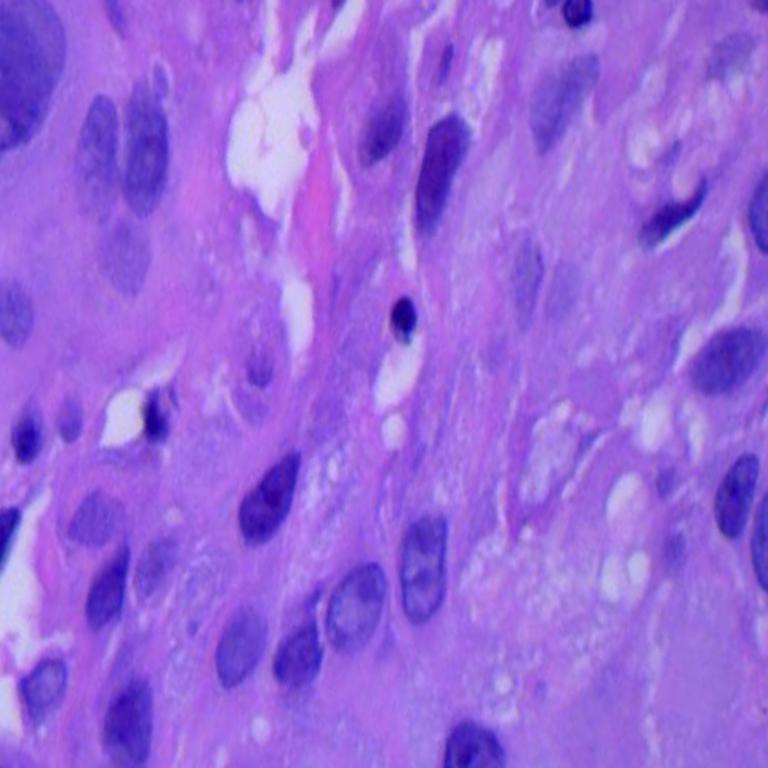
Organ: lung
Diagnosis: squamous carcinomas